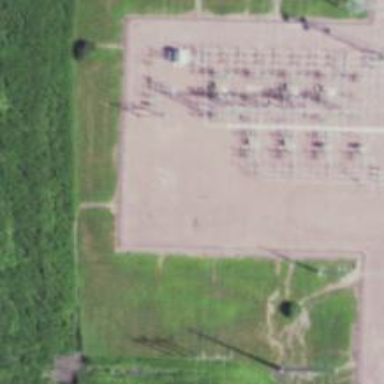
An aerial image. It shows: Switch used for power control.